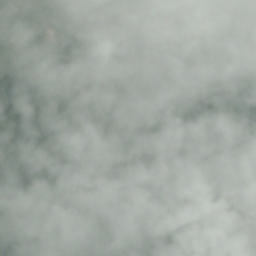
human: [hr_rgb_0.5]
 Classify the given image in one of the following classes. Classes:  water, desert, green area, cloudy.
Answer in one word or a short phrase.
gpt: cloudy